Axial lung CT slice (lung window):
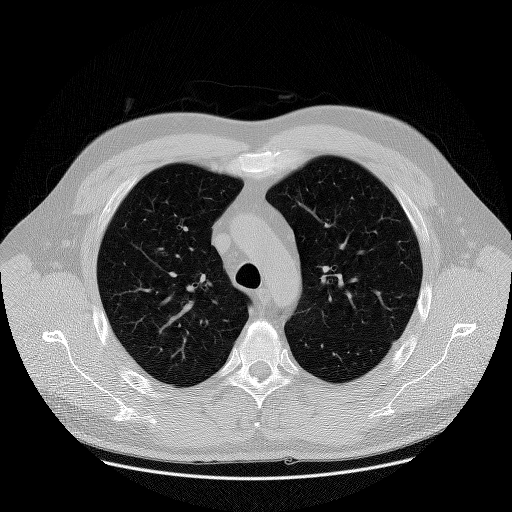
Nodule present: no